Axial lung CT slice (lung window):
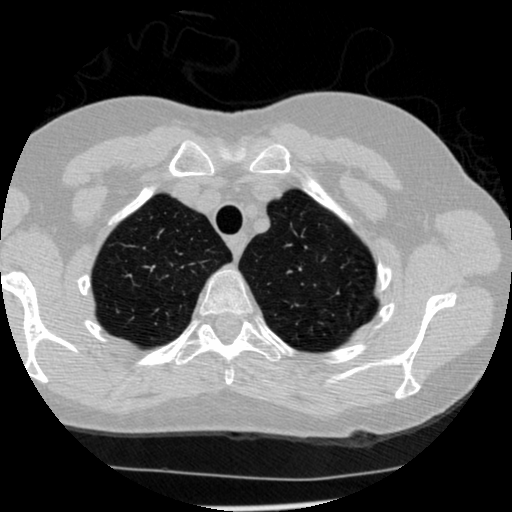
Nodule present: no